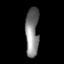
Tissue: lung
Cell type: T cells
Senescence score: 0.2058
Nuclear area (px): 641
Mean DAPI intensity: 127.197